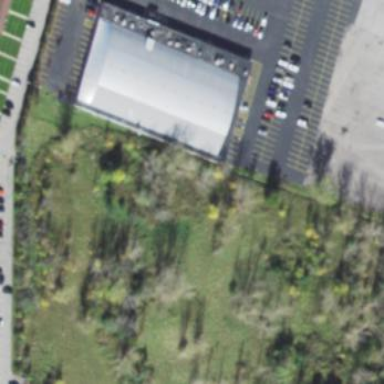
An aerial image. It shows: Building that houses bowling alley.